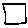
Label: square